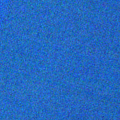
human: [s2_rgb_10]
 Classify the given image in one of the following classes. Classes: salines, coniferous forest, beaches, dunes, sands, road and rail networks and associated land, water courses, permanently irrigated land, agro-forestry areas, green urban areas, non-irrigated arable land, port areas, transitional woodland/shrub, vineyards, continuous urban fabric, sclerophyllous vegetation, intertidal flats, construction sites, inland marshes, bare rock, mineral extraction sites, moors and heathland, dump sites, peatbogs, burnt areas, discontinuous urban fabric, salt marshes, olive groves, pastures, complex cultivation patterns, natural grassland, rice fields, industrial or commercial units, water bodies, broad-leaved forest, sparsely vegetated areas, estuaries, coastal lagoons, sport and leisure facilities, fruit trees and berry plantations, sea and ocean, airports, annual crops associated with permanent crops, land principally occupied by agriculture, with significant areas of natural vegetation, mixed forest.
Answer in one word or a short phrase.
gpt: sea and ocean